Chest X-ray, PA view. Patient: 55 years old, sex F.
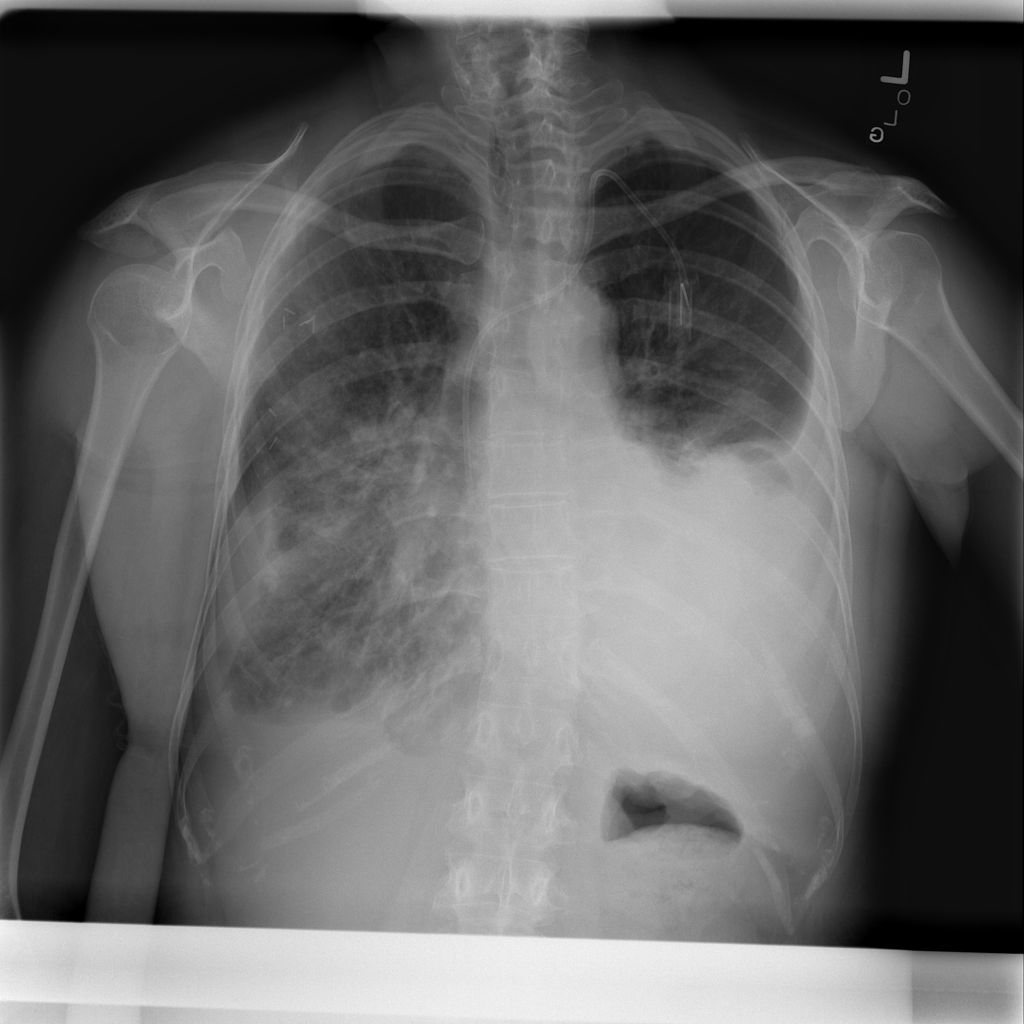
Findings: Effusion